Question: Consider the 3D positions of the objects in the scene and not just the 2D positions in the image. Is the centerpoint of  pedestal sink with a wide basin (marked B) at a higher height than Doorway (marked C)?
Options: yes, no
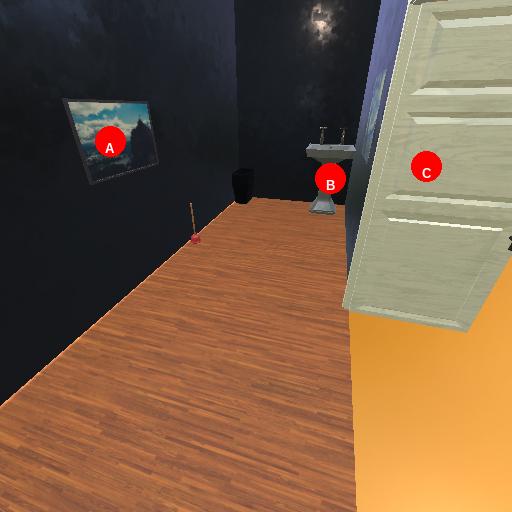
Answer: yes